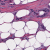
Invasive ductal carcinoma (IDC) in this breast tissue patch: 1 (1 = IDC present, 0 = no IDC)